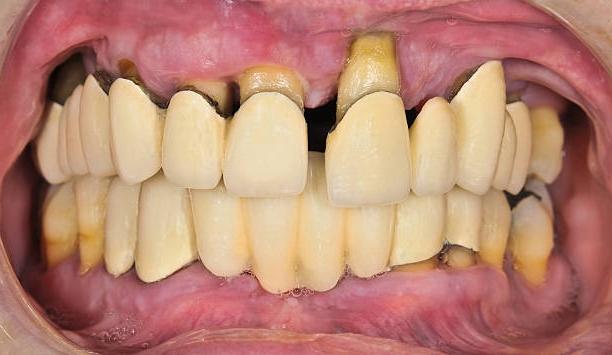
Condition: Calculus